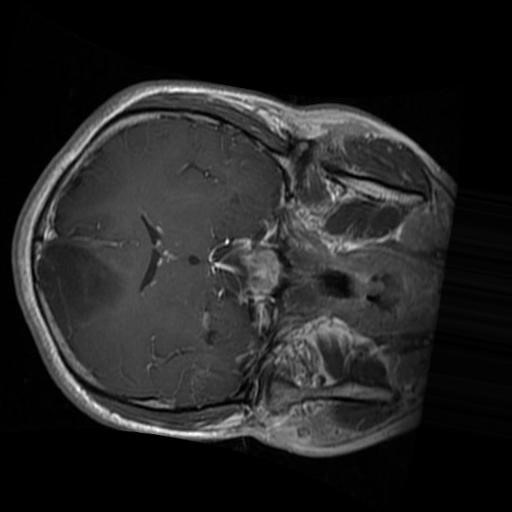
Label: brain_glioma